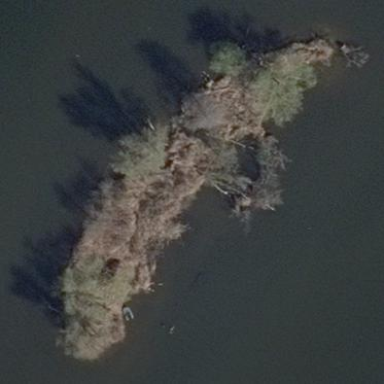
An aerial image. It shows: Islet.